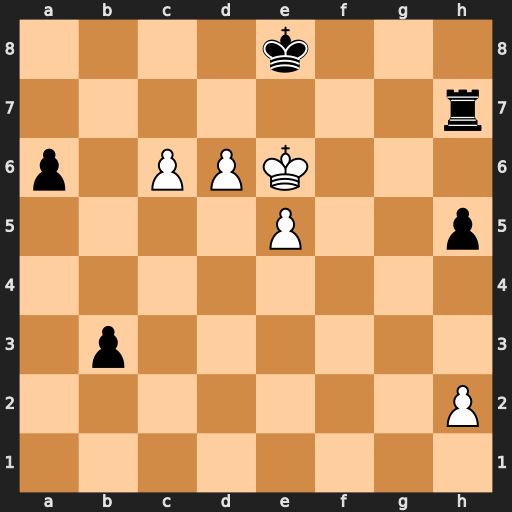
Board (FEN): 4k3/7r/p1PPK3/4P2p/8/1p6/7P/8
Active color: w
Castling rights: -
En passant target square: -
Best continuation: d7+ Kd8 Kd6 Rh6+ e6 Rxe6+ Kxe6 Kc7 Ke7